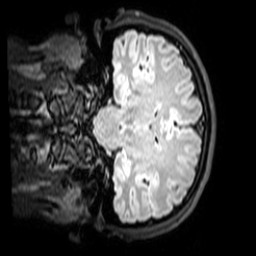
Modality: T1w
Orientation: coronal
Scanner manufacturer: philips
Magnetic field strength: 3 T
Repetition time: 4.8 s
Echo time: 0.2586 s